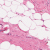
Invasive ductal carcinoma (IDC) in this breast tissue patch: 0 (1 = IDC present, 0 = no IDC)